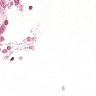
Metastatic tissue present: no